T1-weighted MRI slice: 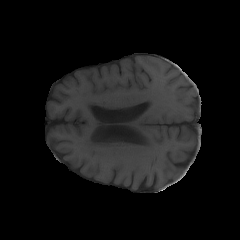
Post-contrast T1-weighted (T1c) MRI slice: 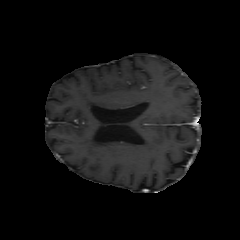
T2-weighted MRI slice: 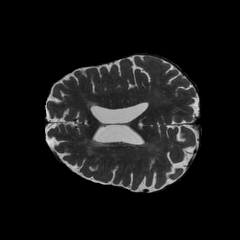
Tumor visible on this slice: no